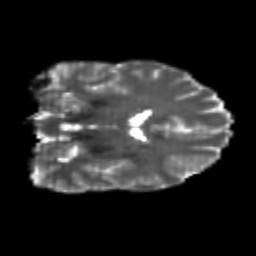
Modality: T2w
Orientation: coronal
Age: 26
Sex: male
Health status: healthy
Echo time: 0.074 s